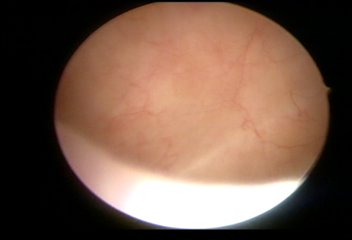
Modality: WLC
Class: Normal mucosa
Bladder cancer association: No